Question: I would like to know if there is a practical way to vary the scale of an axis with matplotlib. More precisely, larger scale for small numbers and smaller scale for large numbers.
I have the following code snippet:
'''
x = [0,15,546,6076,10694,12000]
x = [float(y)/100 for y in x]
y = [0,0,1,2,3,4]
plt.step(x, y)
plt.xlim([0, 150])
plt.ylim([0,10])
plt.xticks(x,rotation='vertical')
plt.yticks(y)
plt.show()
'''
And the resulting graph is the following:

Basically, the 0 and 0.1 label overlaps so I would like a larger scale for small numbers and smaller scale for large numbers.
Thank you very much in advance for the help!
Cheers,
Giovanni
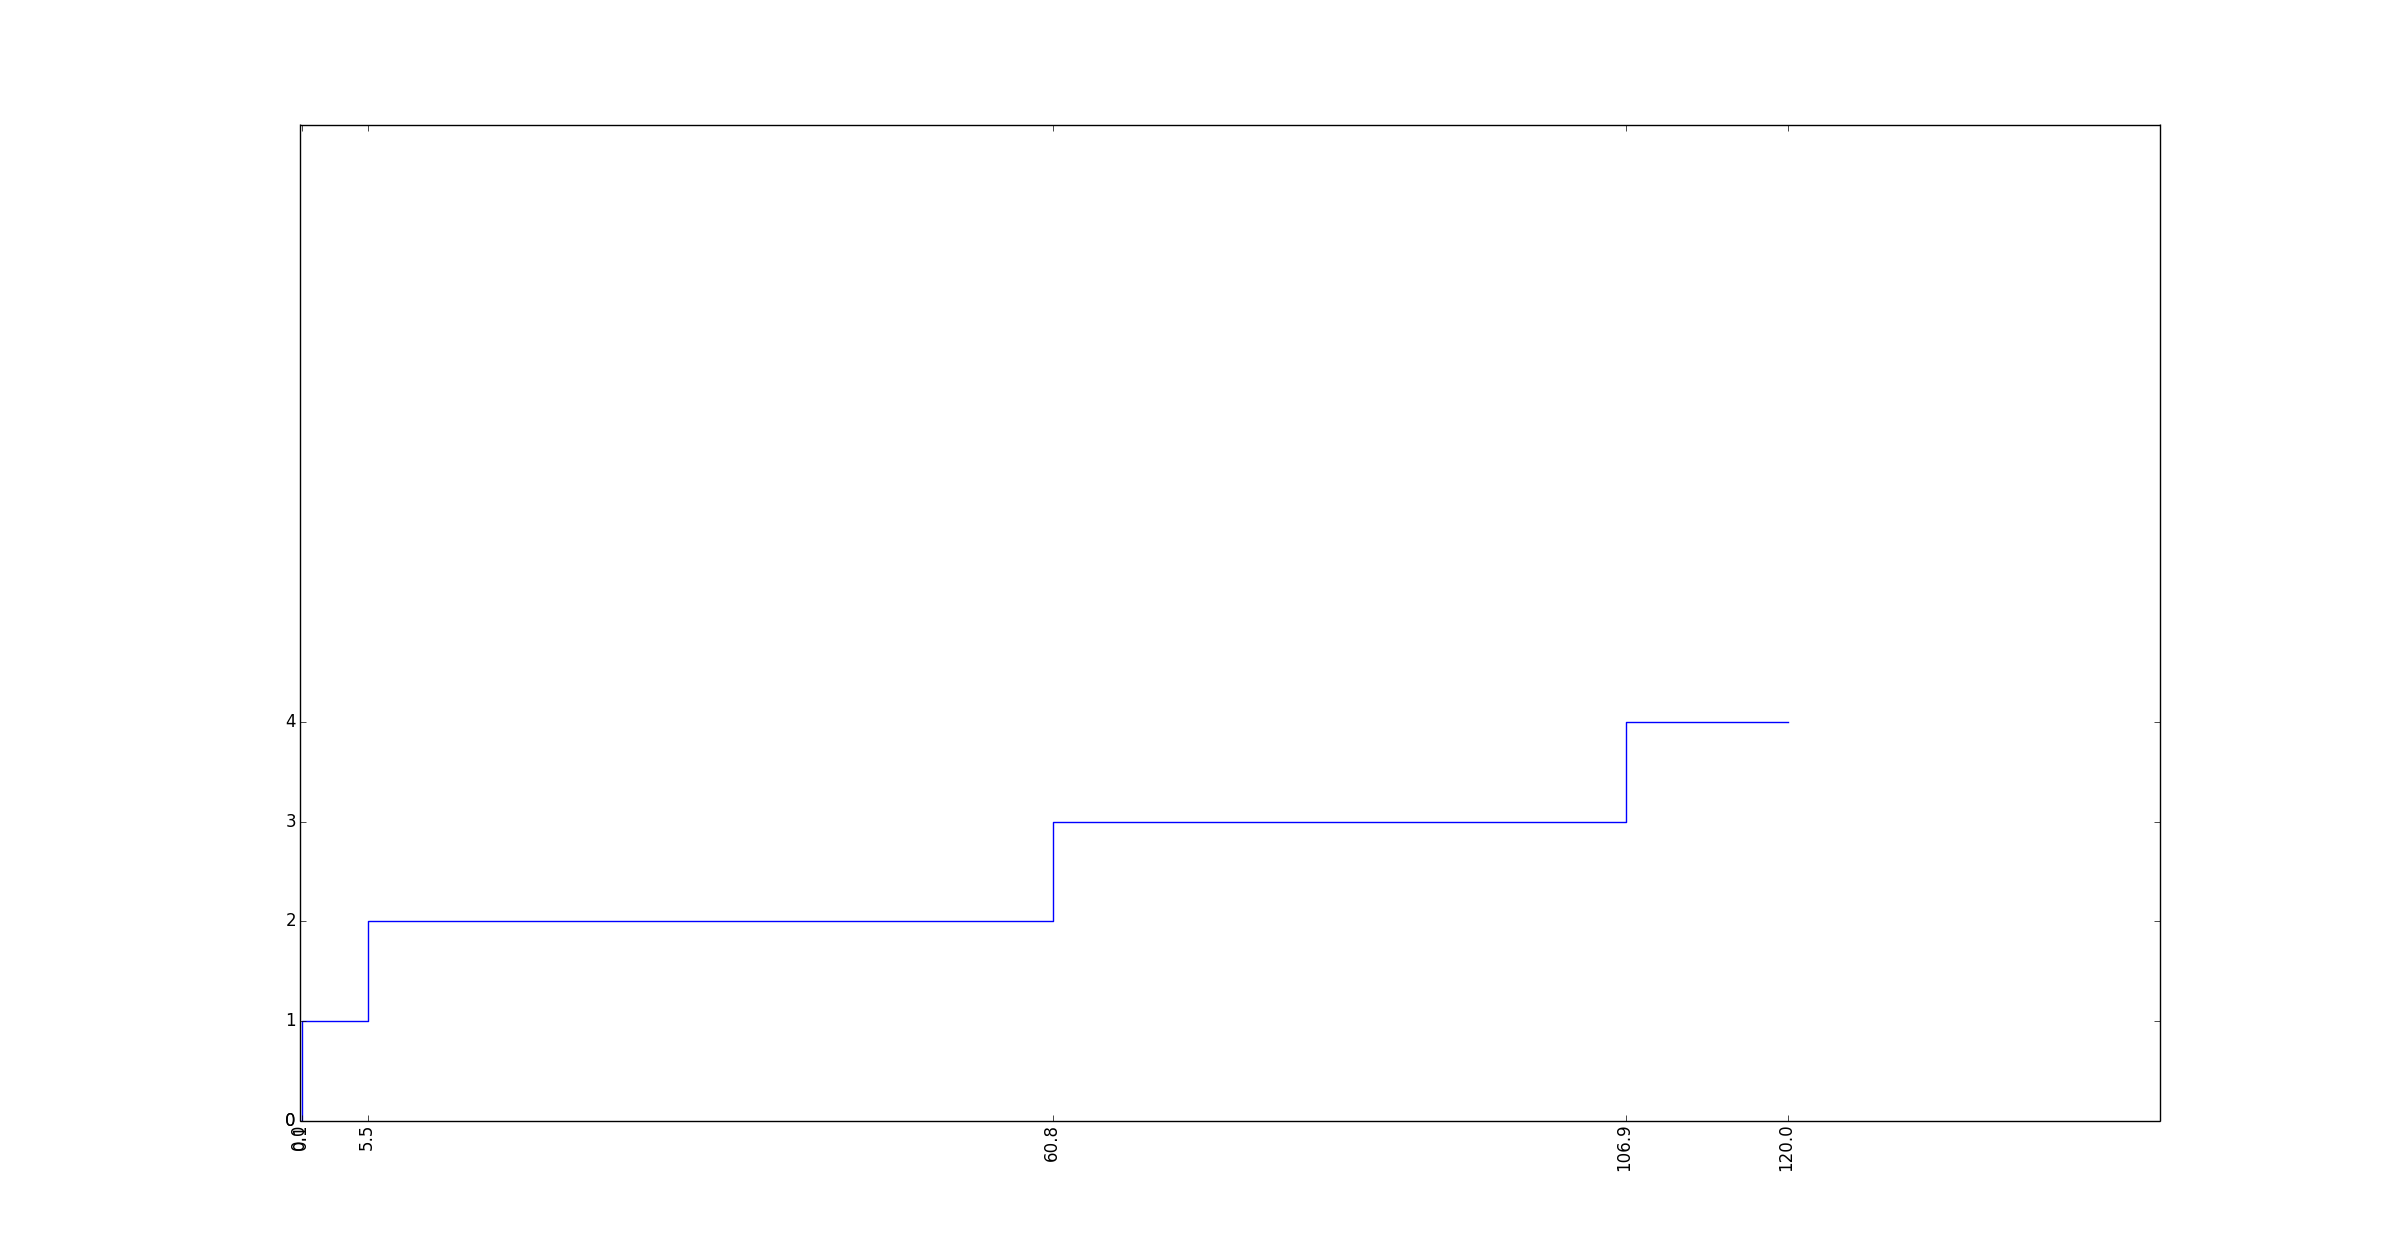
Answer: You may want to look into using a logarithmic scale for your graph. It may solve your issue. You can do this by adding:
'''
plt.yscale('log')
plt.xscale('log')
'''
To your code before 'plt.show()'